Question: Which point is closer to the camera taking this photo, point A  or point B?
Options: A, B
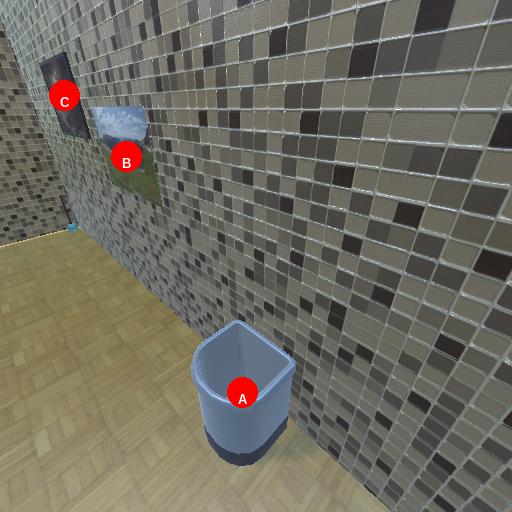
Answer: A